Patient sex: F
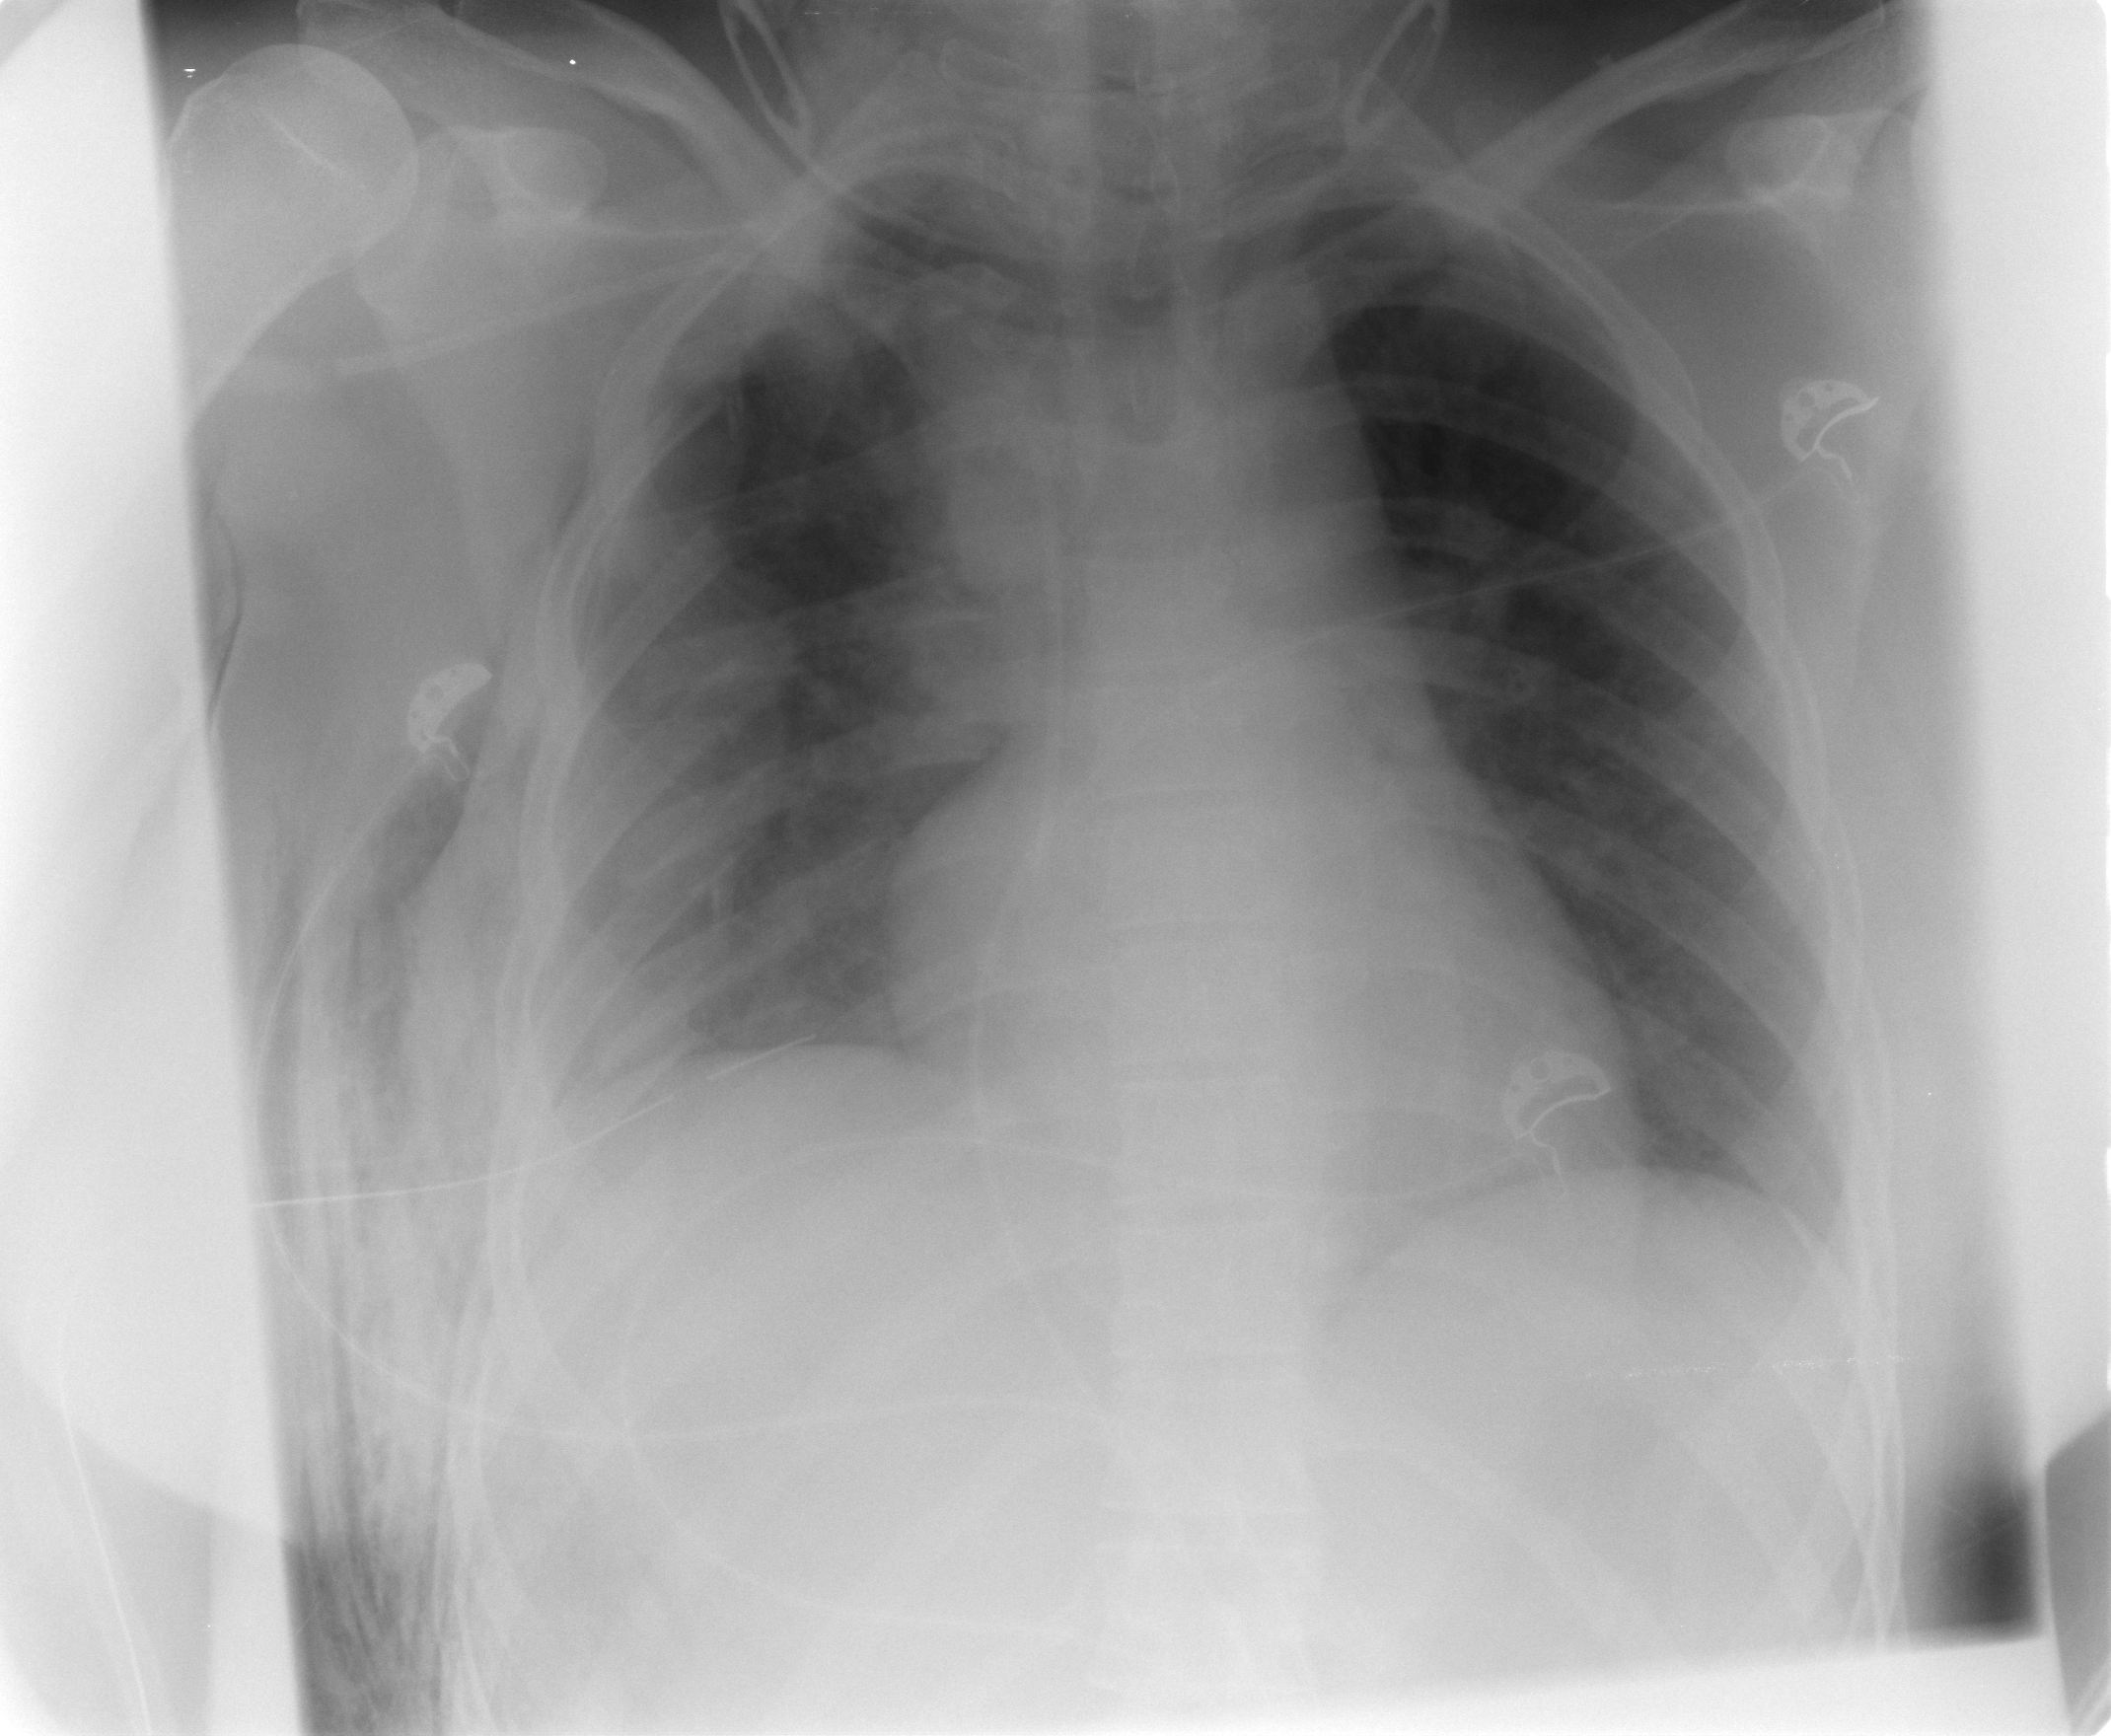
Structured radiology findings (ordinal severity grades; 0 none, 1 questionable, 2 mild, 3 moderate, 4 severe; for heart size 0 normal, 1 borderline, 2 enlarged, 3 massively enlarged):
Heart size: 0
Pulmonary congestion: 0
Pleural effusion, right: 1
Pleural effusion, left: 0
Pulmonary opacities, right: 1
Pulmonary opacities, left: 0
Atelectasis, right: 2
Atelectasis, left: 0